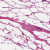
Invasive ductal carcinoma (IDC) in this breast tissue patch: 0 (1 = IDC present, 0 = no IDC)